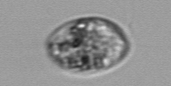
Label: Amoeba